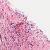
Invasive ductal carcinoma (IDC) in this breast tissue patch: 0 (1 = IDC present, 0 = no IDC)